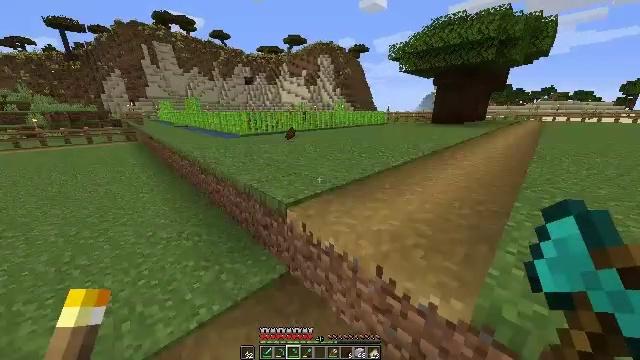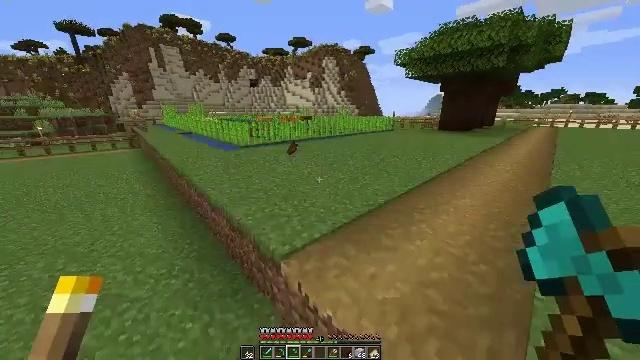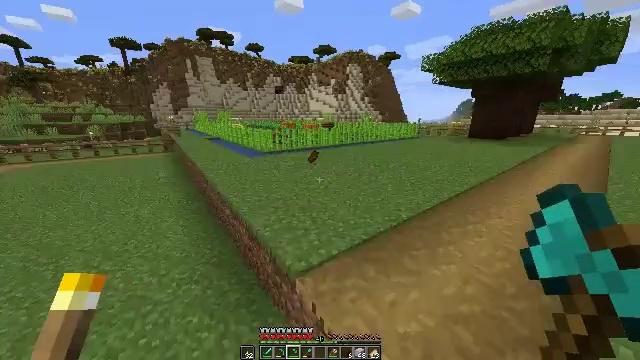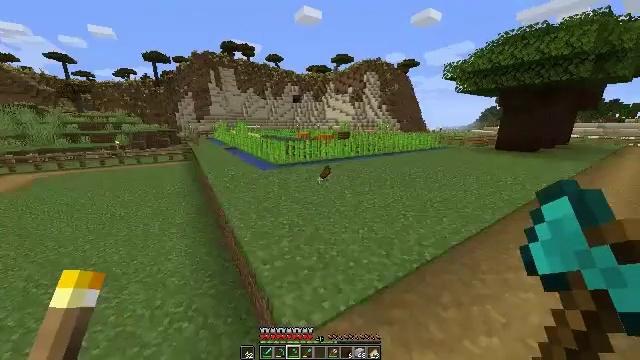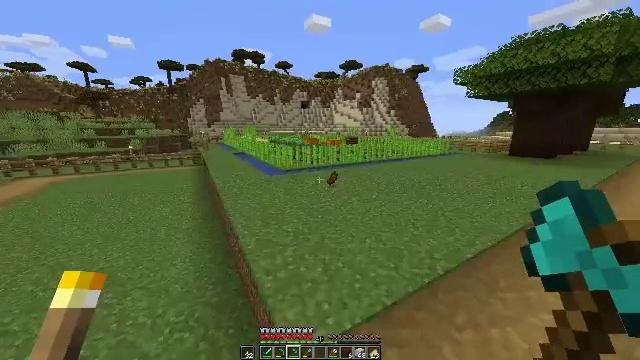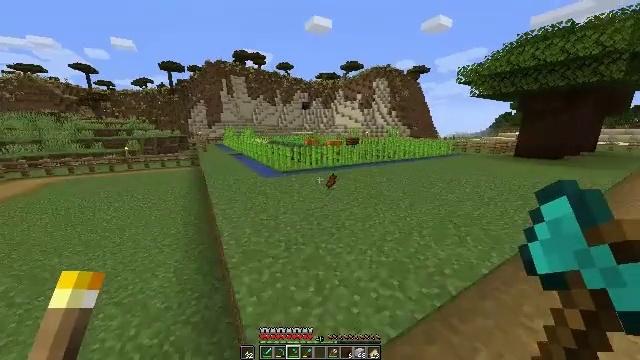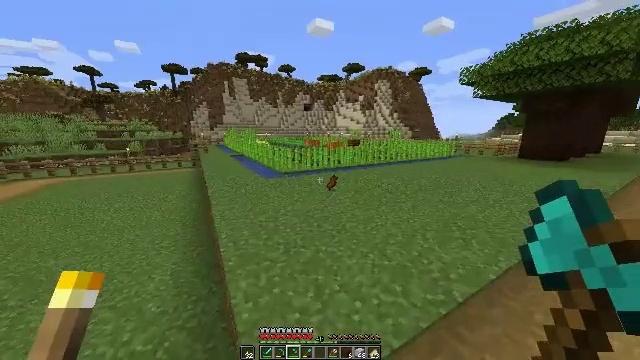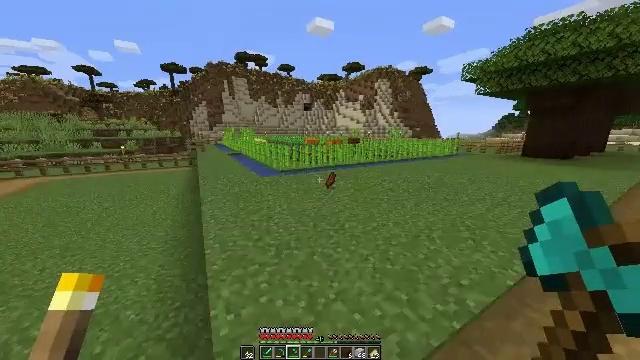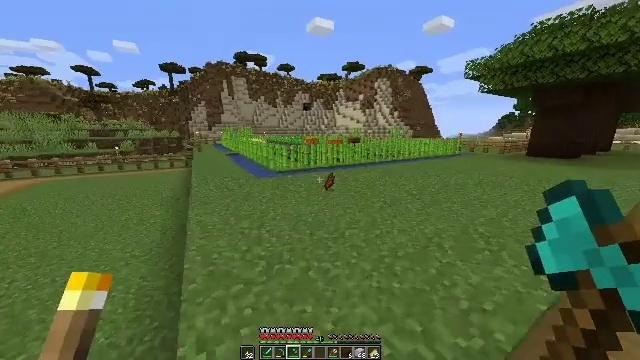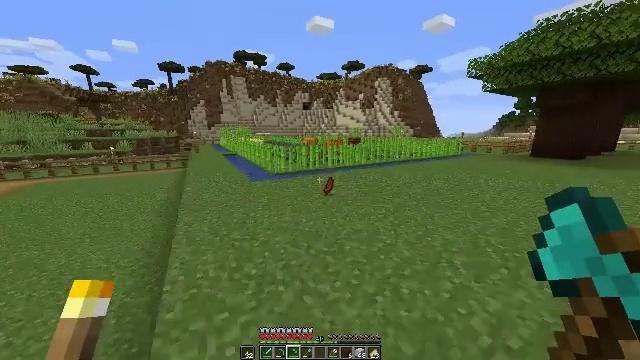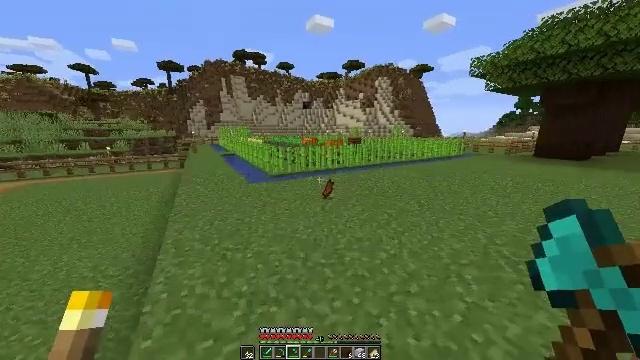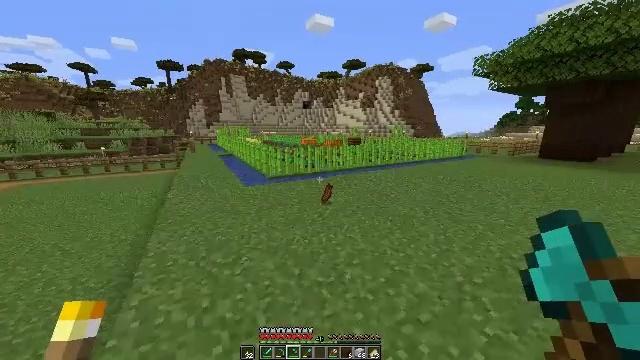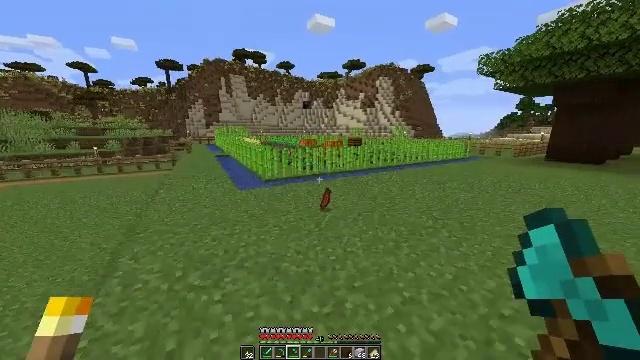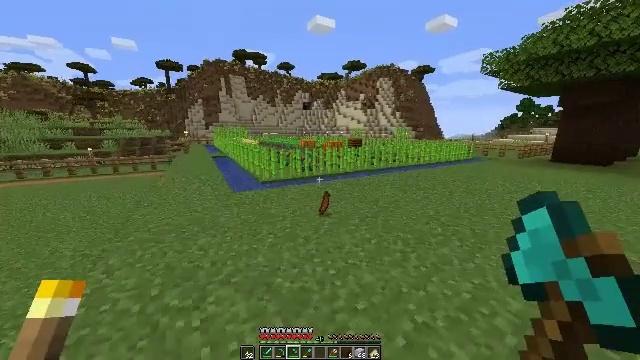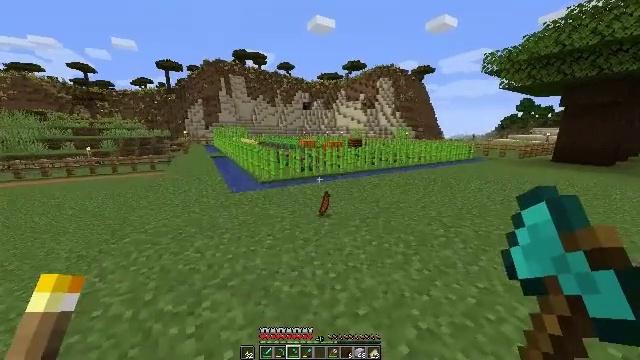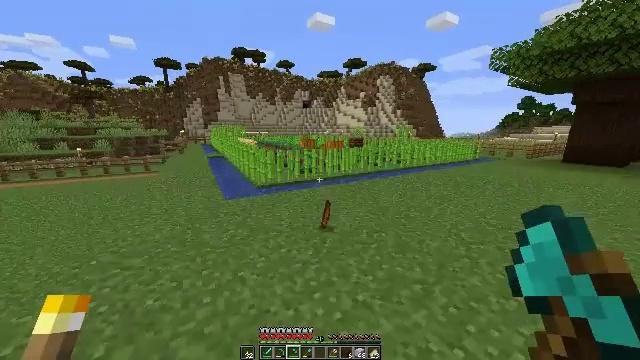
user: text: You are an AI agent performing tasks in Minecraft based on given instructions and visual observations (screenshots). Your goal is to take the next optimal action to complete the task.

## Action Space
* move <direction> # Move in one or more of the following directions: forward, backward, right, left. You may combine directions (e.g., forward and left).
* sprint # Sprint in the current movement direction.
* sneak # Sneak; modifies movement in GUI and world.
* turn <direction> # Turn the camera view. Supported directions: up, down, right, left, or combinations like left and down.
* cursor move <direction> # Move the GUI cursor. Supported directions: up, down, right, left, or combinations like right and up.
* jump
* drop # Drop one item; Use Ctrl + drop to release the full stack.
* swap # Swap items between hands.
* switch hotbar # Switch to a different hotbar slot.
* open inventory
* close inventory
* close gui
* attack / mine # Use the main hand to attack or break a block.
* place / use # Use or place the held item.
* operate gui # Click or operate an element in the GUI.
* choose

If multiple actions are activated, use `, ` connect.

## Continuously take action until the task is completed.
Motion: motion action
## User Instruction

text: Gather dark oak log for crafting.
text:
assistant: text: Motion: move forward, turn left, jump
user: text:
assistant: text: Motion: move forward, turn left and up, jump
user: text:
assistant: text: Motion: move forward, turn left and up, jump
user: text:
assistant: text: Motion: move forward, turn left and up
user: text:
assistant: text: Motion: move forward
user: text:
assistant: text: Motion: move forward
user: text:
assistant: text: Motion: move forward
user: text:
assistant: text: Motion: move forward
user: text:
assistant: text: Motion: move forward
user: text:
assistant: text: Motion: move forward
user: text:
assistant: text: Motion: move forward
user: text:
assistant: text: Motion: move forward
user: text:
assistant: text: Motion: move forward
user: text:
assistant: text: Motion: move forward
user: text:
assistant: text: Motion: move forward
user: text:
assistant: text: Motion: move forward
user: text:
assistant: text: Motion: move forward
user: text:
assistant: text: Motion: move forward
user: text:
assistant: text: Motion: move forward
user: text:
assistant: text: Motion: move forward
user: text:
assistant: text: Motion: move forward
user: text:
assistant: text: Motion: move forward, turn right
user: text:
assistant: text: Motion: move forward, turn right
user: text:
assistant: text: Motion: move forward, turn right and down
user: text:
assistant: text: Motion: move forward
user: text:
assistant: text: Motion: move forward
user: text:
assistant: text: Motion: move forward
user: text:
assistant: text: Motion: move forward
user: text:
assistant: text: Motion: move forward and move right, turn right
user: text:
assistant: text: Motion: move forward and move right, turn right